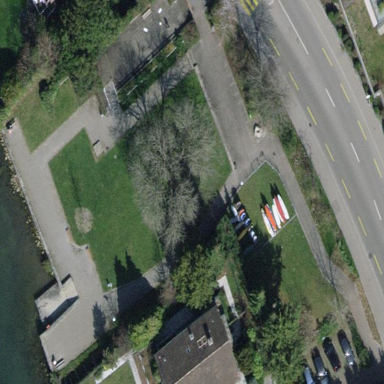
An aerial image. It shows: Lovely park for leisure and relaxation.